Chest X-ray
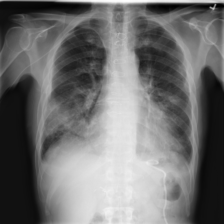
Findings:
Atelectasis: negative
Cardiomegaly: negative
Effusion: negative
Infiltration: positive
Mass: negative
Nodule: negative
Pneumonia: negative
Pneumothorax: negative
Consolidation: negative
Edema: negative
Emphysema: negative
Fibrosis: negative
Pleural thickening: negative
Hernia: negative